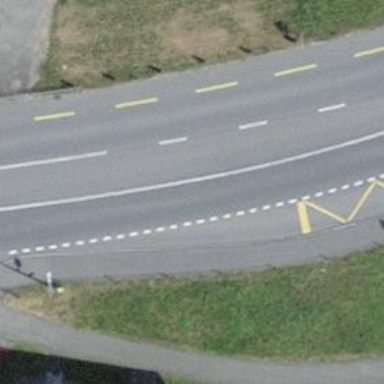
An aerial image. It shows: Secondary road with asphalt surface. It has designated cycle lane on the left side.